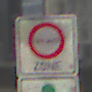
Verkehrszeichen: BeginnUmweltzone
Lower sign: FreistellungVomVerkehrsverbot3
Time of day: SunriseSunset
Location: Outdoor (Urban)
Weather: PartlyCloudy
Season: NotSpecified
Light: Natural